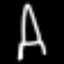
Label: The Eiffel Tower